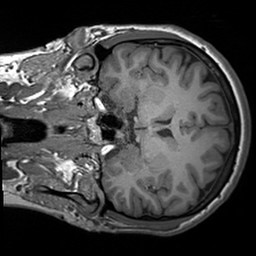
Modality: T1w
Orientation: coronal
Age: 24
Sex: male
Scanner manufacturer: siemens
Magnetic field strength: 3 T
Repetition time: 1.6 s
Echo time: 0.00236 s